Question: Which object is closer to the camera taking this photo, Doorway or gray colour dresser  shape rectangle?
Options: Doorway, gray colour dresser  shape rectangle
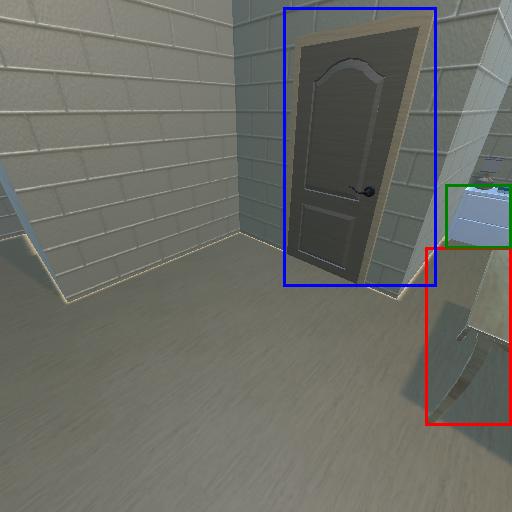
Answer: Doorway